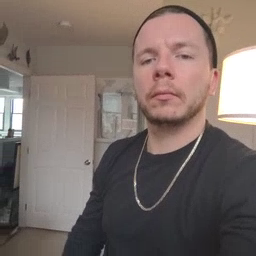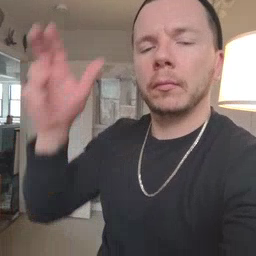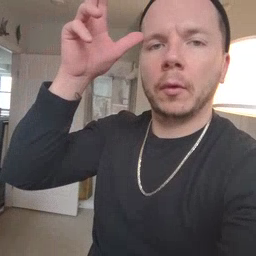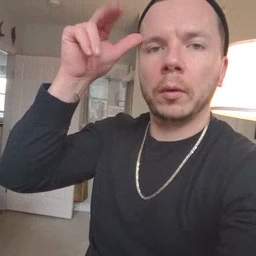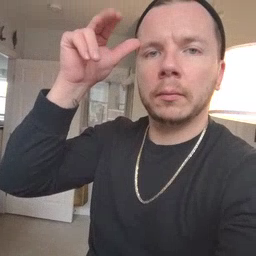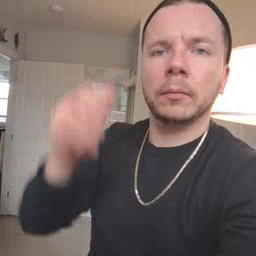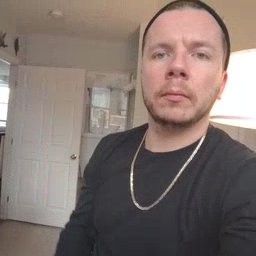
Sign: horse